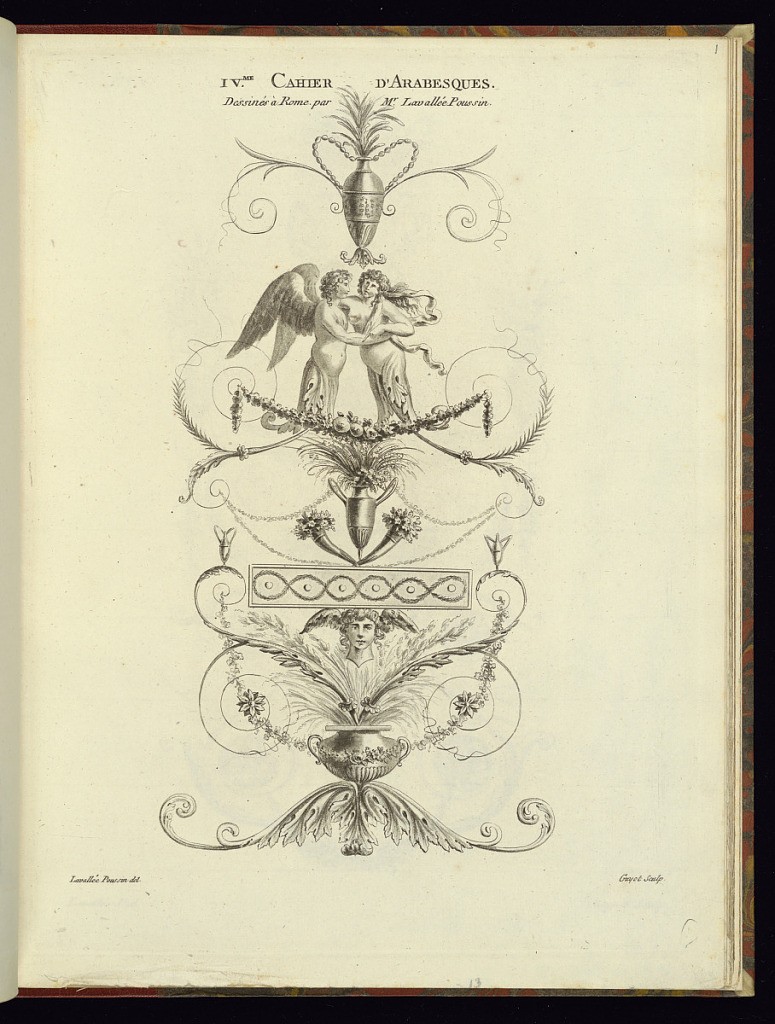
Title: Title Page
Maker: Etienne de Lavallée, French, 1735 – 1802
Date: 1788
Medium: Etching and aquatint on laid paper
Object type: Print
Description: Title page for a series of arabesque ornament designs featuring neoclassical motifs. The title is lettered in the upper center with a vertical design below featuring vases, terminal figures, the head of Apollo, festoons of flowers, fruit, and leaves, scrolling acanthus leaves, rosettes, and fleurons. The plate is signed.